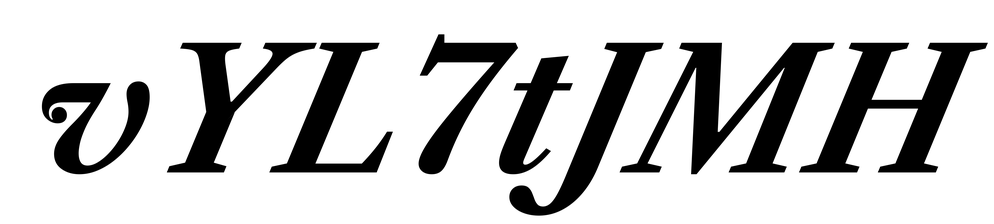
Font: LibreCaslonText-Italic_Bold_Italic